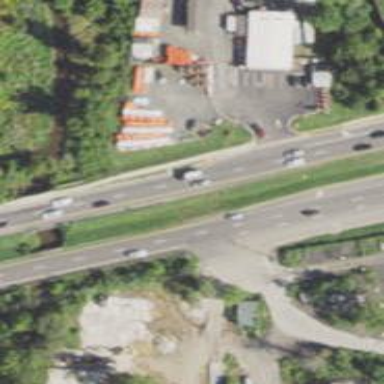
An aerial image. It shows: Expressway with asphalt surface. It is trunk highway with separate sidewalk.